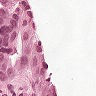
Metastatic tissue present: yes